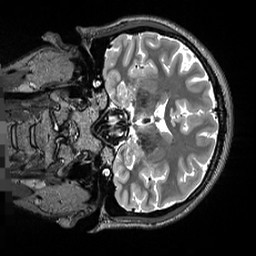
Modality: T2w
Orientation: coronal
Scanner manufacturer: siemens
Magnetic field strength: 3 T
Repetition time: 3.2 s
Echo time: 0.564 s